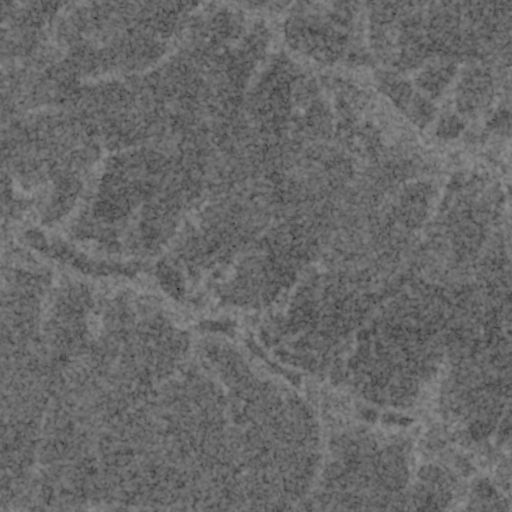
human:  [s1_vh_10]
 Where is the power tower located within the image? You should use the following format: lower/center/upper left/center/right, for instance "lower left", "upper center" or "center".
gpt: The power tower is located in the left of the image.
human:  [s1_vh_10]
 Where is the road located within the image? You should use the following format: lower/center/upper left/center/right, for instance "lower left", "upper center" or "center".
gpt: There is no road in the image.

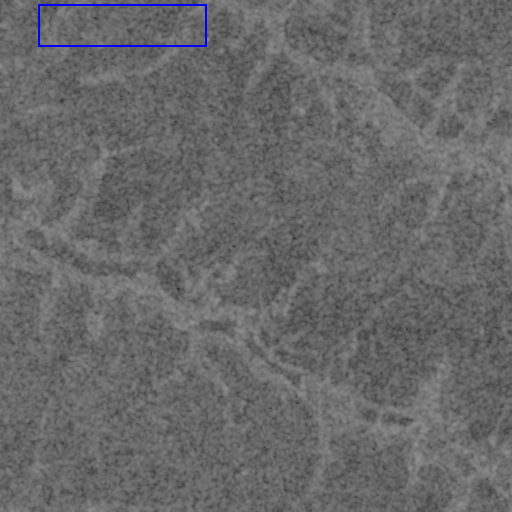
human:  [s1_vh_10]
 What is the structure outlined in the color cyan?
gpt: There is no cyan outline.
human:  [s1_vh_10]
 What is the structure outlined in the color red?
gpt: There is no structure outlined in red.